Current action and preconditions to check: path_clear

Your task: For each precondition in the list above, predict whether it will hold at this action.

Consider the current scene as observed from the mobile robot's camera, and analyze the predicted future states of all dynamic agents (e.g., people, animals, vehicles, or any moving entities) within the NEXT SECOND.

IMPORTANT: Only answer "very likely" if you are absolutely certain—based on strong, clear evidence—that a dynamic agent will violate the precondition in the predicted future state. Do NOT answer "very likely" for unlikely, ambiguous, or low-probability risks.

Ask yourself for each precondition: Is there a high probability, with clear and convincing evidence, that the predicted future states of any dynamic agent will interfere with the predicted future state of the currently executing action within the NEXT SECOND, causing that precondition to fail?

Assess the risk level based on these predictions. Use "likely" or "very likely" if motions create a clear risk of interference.

Use "neutral" or "improbable" if agents are nearby but their predicted paths are clearly diverging or non-conflicting.

Failure Risk Categories: "very improbable", "improbable", "neutral", "likely", "very likely"

Answer Format: Output ONLY the probability_of_failure value from these categories: "very improbable", "improbable", "neutral", "likely", "very likely"

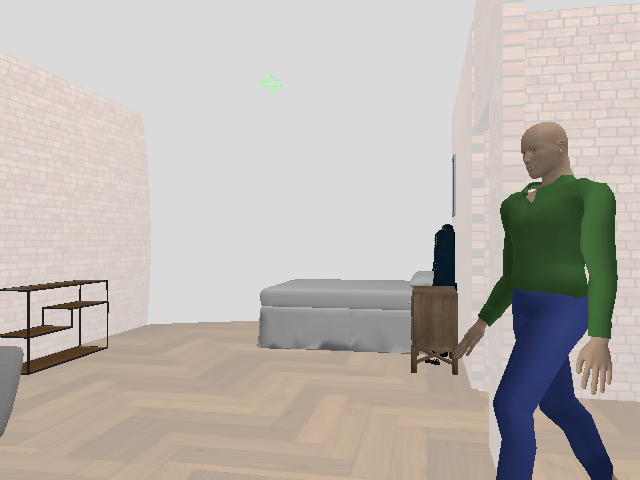

Answer: likely